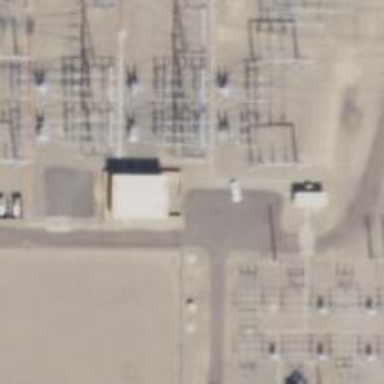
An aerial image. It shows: Switch for power supply.